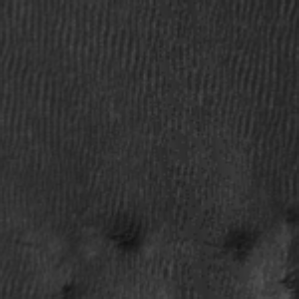
Label: frost